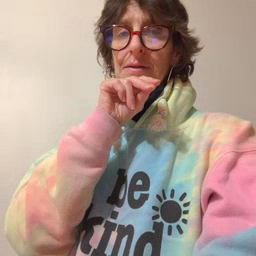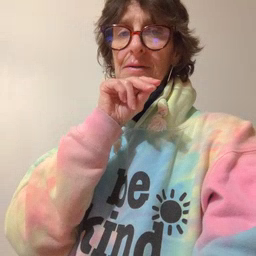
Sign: duck